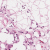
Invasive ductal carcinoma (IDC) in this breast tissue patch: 0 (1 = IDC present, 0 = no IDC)